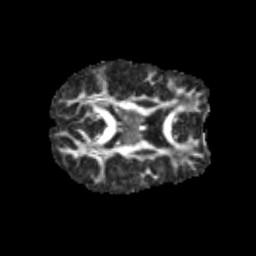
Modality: FA
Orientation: axial
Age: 14
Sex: female
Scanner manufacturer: siemens
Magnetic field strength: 3 T
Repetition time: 3.8 s
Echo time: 0.07 s